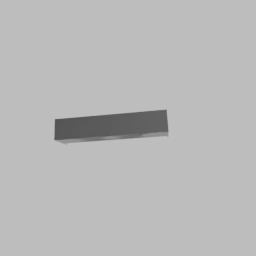
Label: furniture